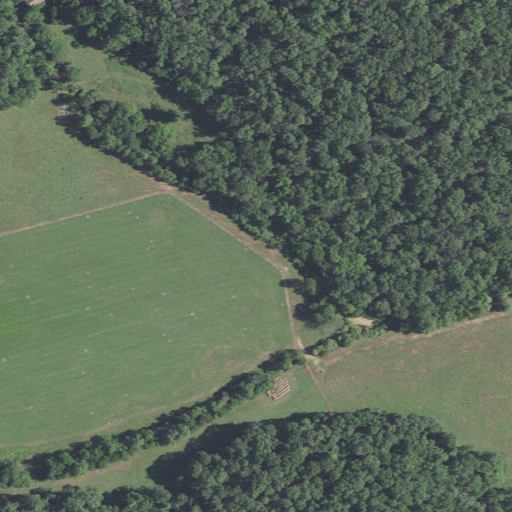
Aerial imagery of valley in Missouri named Lurker Hollow containing deciduous forest, pasture, and open development